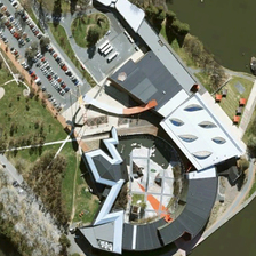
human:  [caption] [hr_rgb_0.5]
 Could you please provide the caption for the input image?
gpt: There is a river beside the gray conference center.

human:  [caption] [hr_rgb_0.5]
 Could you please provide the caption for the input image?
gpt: Near the large gray conference center, the parking lot was packed with cars.

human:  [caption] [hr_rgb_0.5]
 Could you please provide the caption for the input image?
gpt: There is a parking lot full of cars near a large gray conference center.

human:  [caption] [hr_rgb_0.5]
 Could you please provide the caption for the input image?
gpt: Near a large gray and white conference center, there is a parking lot full of cars.

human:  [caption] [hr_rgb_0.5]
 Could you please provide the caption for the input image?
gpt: There is a river next to the gray conference center.